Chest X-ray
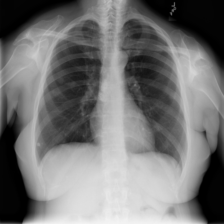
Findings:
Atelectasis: negative
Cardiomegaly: negative
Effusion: negative
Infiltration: negative
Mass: negative
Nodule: positive
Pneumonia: negative
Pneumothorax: negative
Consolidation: negative
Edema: negative
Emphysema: negative
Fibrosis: negative
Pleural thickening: negative
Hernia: negative